Question: I guess only 1 stack wouldn't be enough, because the following logic doesn't look very viable to me:

De-Casteljau's-algorithm
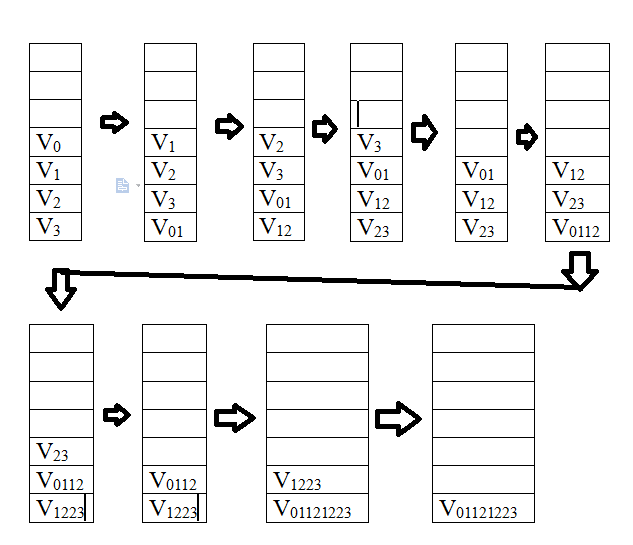
Answer: <URL>
De Casteljau's algorithm is an iterative algorithm that replaces:
'''
{a,b,c,d,...,z}
'''
with:
'''
{a'=lerp(a,b), b'=lerp(b,c), c'=lerp(c,d), ..., y'=lerp(y,z)}
'''
and runs that reduction until there is only one value left.
Using a stack, we take the two bottom stack elements, lerp them (based on some ratio value), and then overwrite the bottom element with the resulting value. We move up one spot, and repeat, move and repeat, move and repeat, until we reach the top of the stack. Then we discard the topmost element. To find the final point, we run that algorithm until the stack is size 1.
So, in pseudo-code:
'''
reduceOnce(stack, ratio):
n = stack.length
for(i = 0 to n-1):
stack[i] = (1-ratio) * stack[i] + ratio * stack[i+1]
stack.pop()
stackReduce(stack, ratio):
while(stack size > 1):
reduceOnce(stack, ratio)
'''
And done: one stack needed.